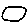
Label: circle